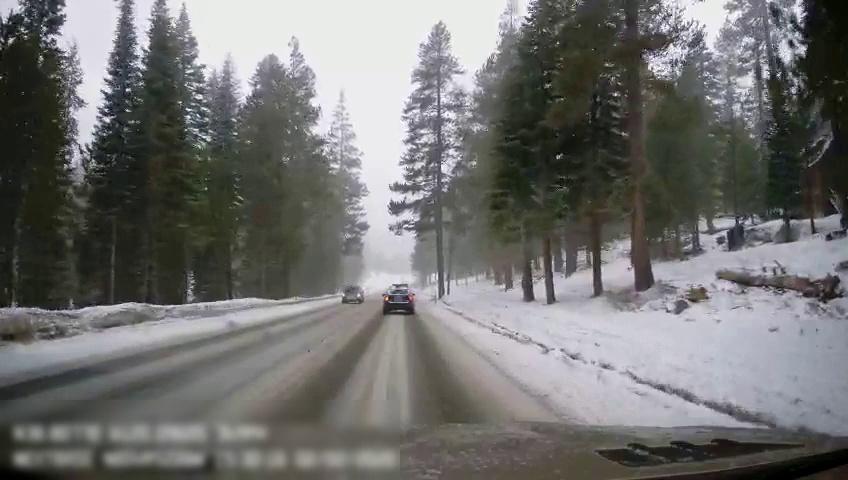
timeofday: Day
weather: Snowy
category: Drivable Space
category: Vehicles | SUV
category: Vehicles | SUV